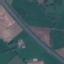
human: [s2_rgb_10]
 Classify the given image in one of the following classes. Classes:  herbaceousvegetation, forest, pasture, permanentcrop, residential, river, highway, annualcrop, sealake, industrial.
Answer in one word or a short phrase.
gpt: Highway